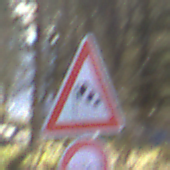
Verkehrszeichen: SeitenwindVonLinks
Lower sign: Ueberholverbot
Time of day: MorningAfternoon
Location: Outdoor (Nature)
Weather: Clear
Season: Winter
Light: Natural